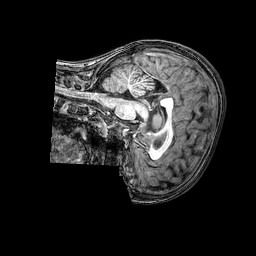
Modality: T1w
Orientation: sagittal
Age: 6
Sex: female
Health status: healthy